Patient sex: F
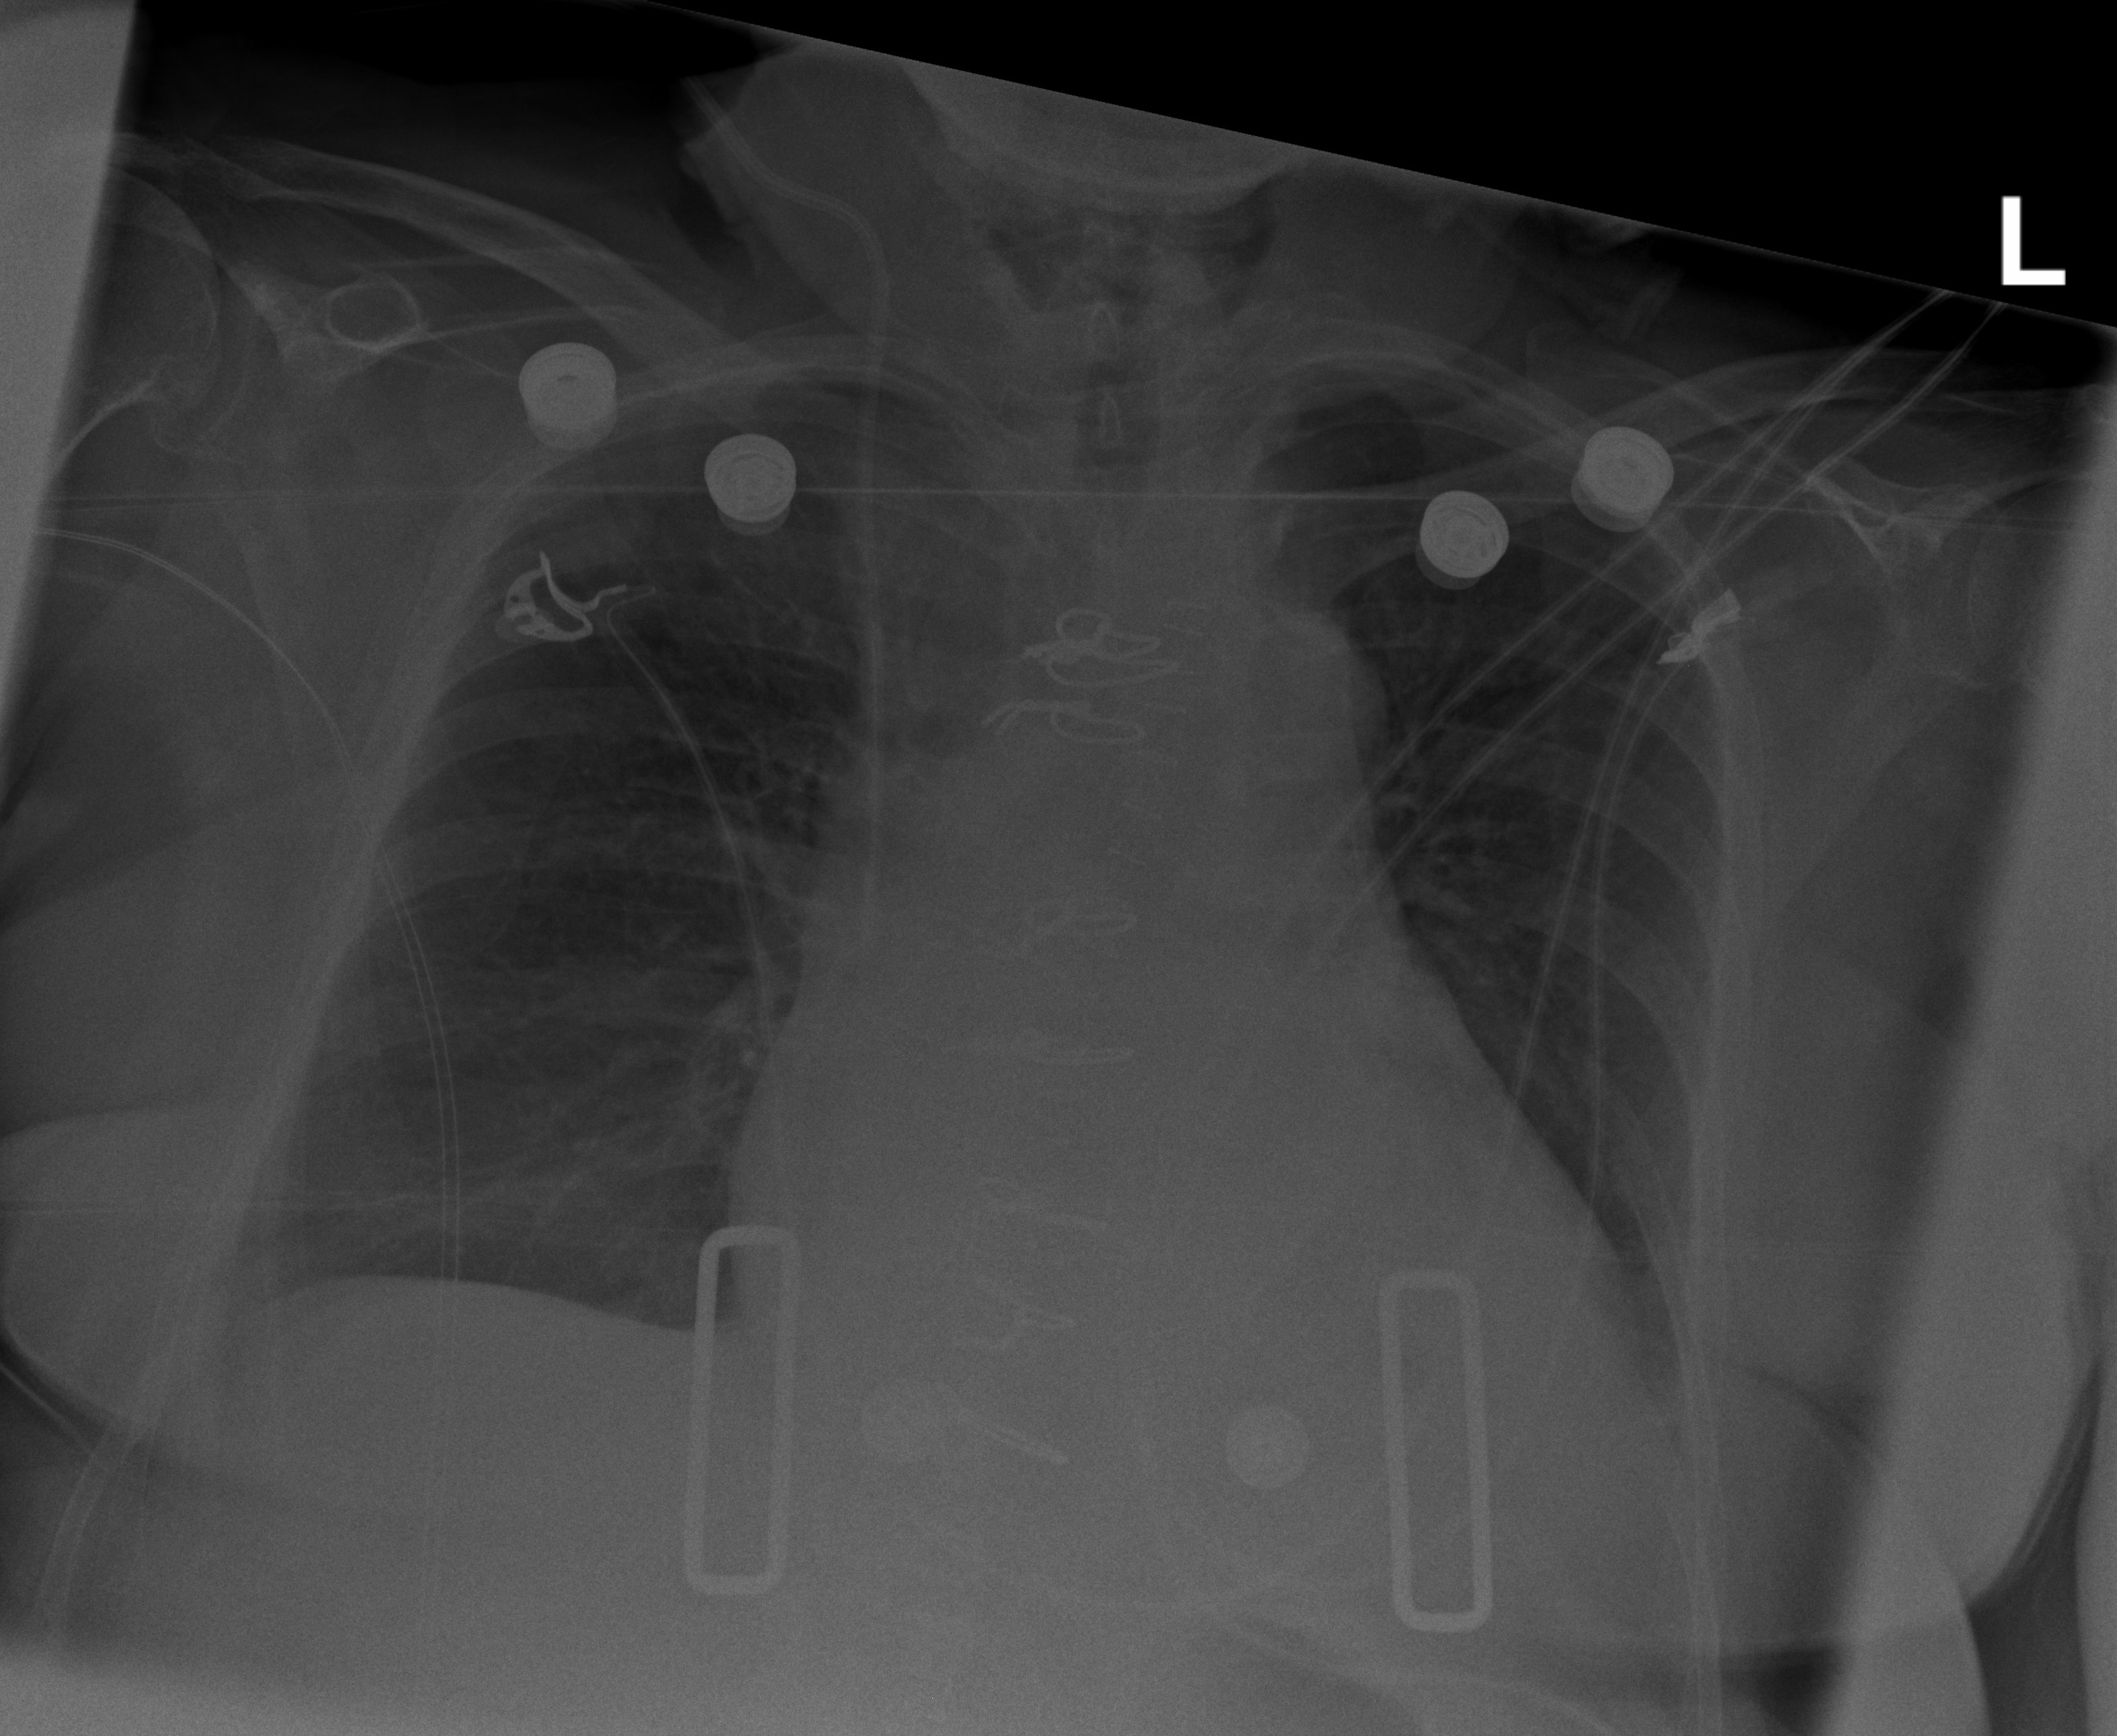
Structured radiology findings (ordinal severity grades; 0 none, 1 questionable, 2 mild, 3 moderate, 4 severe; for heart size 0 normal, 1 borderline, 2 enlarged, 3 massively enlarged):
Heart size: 2
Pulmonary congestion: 1
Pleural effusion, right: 2
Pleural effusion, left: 2
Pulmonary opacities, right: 0
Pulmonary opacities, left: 0
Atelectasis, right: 2
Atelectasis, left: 2